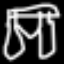
Label: pants